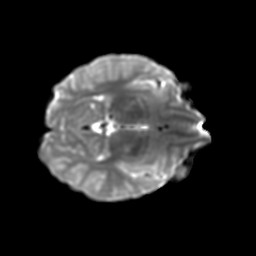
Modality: T2w
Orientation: axial
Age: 12
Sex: male
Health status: ill
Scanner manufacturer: ge
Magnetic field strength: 3 T
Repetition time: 7.5 s
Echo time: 0.079 s